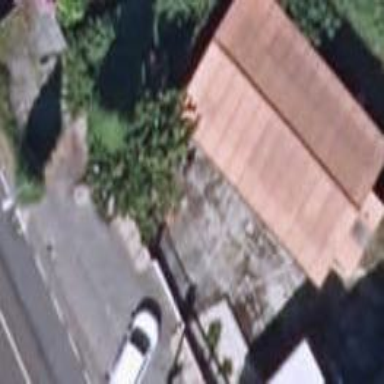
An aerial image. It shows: Simple and straightforward house.